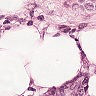
Metastatic tissue present: yes